Question: I have a d3 bar chart whose values range from 0-3. I would like the y-axis to only show integer values, which I can do by
'''
var yAxis = d3.svg.axis().scale(y).orient("right").tickFormat(d3.format("d"));
'''
However, there are still tick marks at the non-integer markings. Setting the tick format only hides those labels. I can explicitly set the number of ticks or the tick values, but what I'd like to do is to just be able to specify that tick marks only appear at integer values. Is that possible?

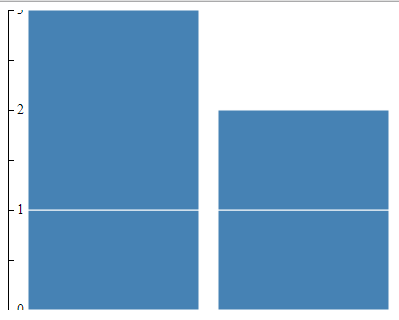
Answer: You could add .ticks(4) and .tickSubdivide(0) as I've done below:
'''
var yAxis = d3.svg.axis()
.scale(y)
.orient("right")
.ticks(4)
.tickFormat(d3.format("d"))
.tickSubdivide(0);
'''